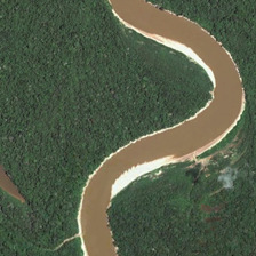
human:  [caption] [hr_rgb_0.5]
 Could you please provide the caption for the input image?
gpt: An S-shaped river is across the forest.

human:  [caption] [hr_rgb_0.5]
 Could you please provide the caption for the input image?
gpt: this is a peaceful scene that the brown river passes through this lush fores .

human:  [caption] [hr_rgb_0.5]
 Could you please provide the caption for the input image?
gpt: In the rainforest run a yellow Twisted River.

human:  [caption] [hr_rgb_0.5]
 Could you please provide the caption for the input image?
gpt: The S-shaped river runs through the forest.

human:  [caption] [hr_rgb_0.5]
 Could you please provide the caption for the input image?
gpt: There is a winding Yellow River in the rainforest.